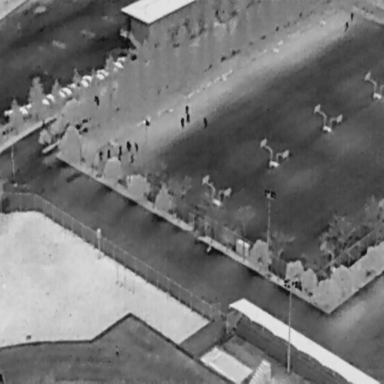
There are 13 People in the infrared image.